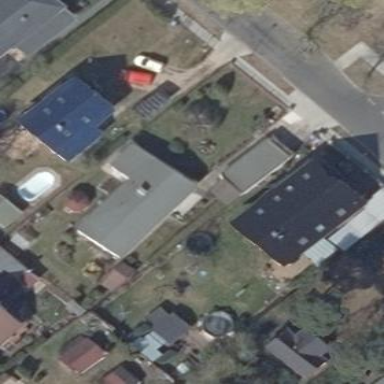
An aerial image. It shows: Detached building with gabled roof.